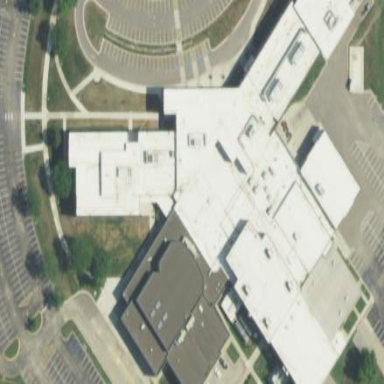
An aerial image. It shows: School building.